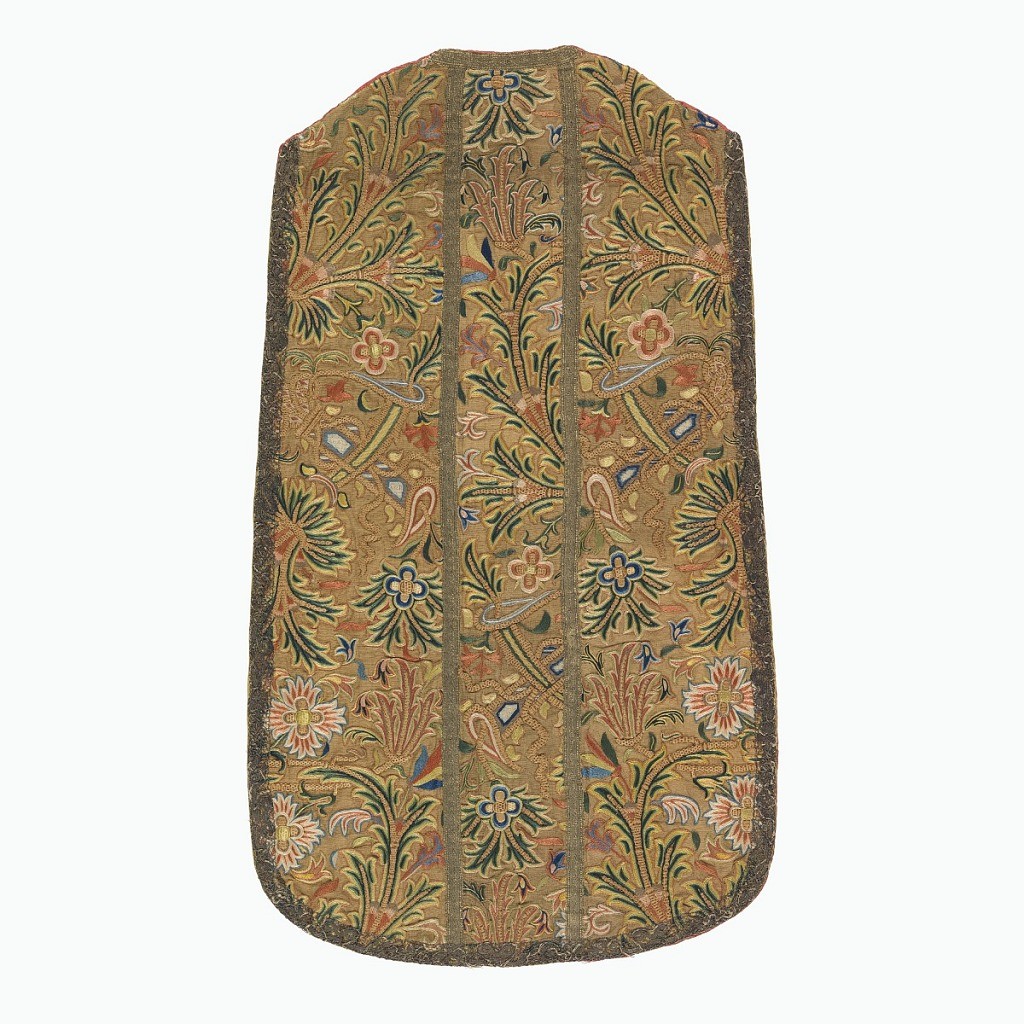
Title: Chasuble back
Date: late 19th century
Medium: silk, gold thread Technique: stem and satin stitch embroidery; lined with plain weave
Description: Chasuble back with embroidery in colored silks and metal thread on gold-colored buratto net in a design of curving stems with conventionalized flowers and leaves. Embroidery is arranged in three panels by two strips of gold trim in a lozenge design. Bordered with silver lace. Lined with pink silk plain cloth.